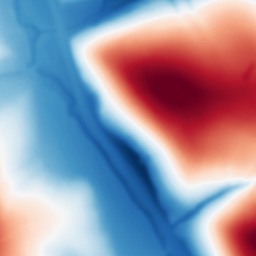
Category: multiscale
Decomposition family: dog
Decomposition parameters: sigma_low: 2
sigma_high: 100
Upsampling method: lanczos
Upsampling parameters: scale: 4
Upsampling scale: 4